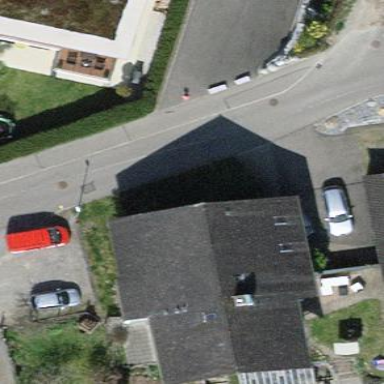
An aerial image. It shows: Building.